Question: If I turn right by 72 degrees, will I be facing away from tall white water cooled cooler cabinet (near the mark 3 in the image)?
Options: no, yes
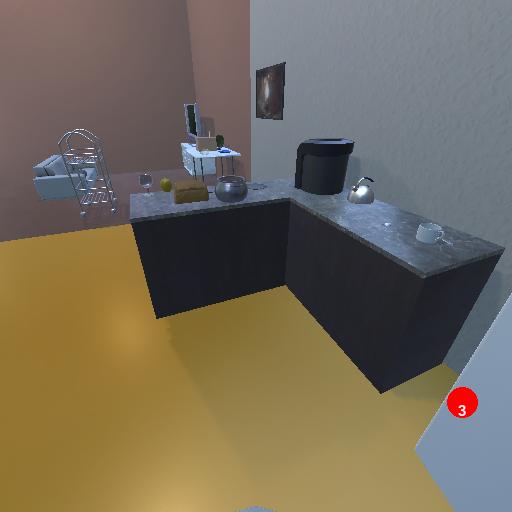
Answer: no